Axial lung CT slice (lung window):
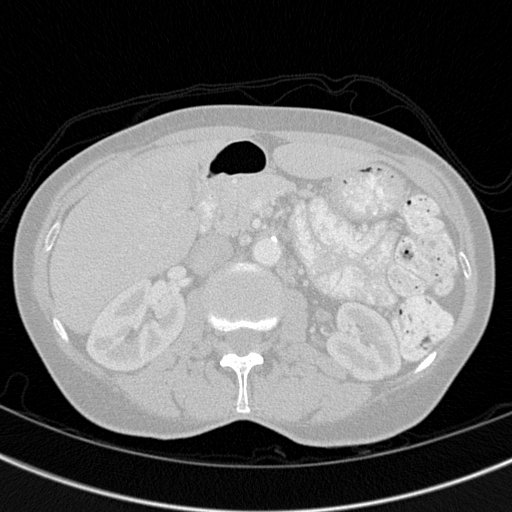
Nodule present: no